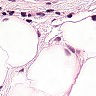
Metastatic tissue present: no